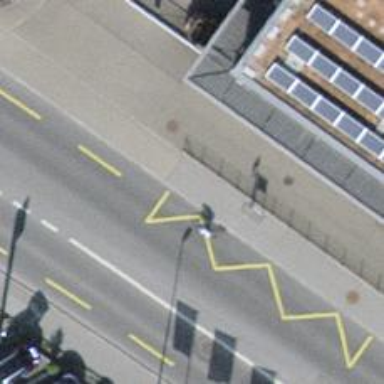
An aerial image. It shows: Platform for public transport is situated by the road.